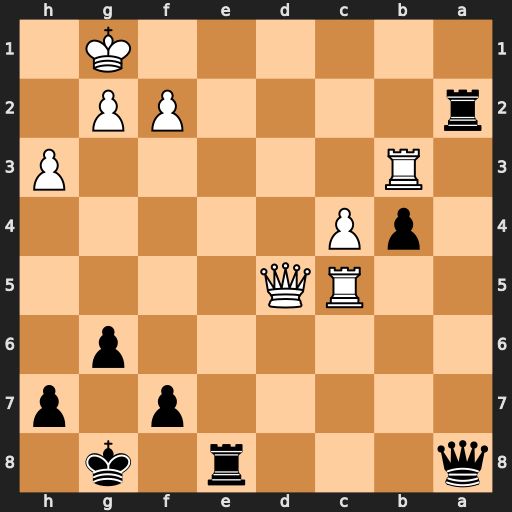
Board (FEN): q3r1k1/5p1p/6p1/2RQ4/1pP5/1R5P/r4PP1/6K1
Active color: b
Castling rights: -
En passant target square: -
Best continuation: Re1+ Kh2 Qb8+